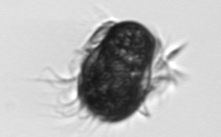
Label: Mesodinium